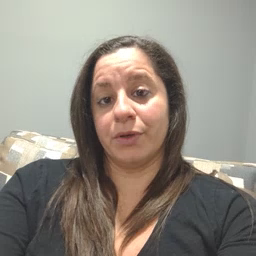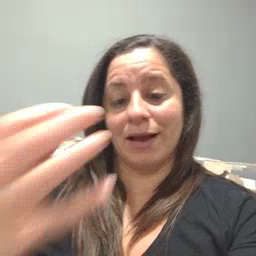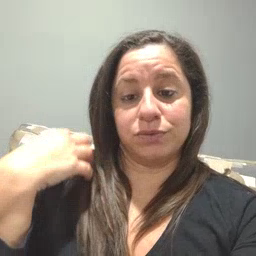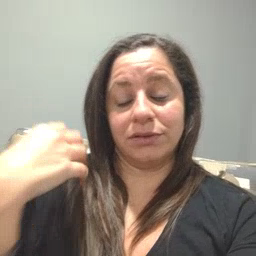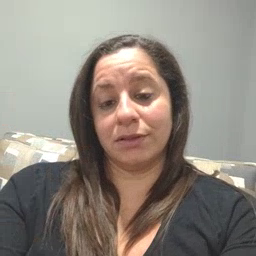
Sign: outside